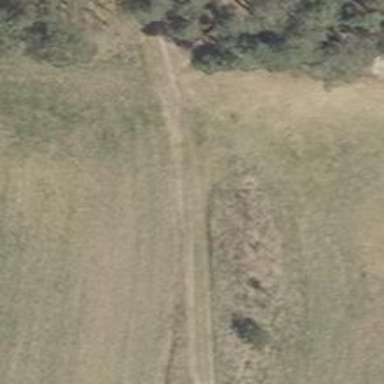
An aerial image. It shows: Ground track with grade 4 track type.